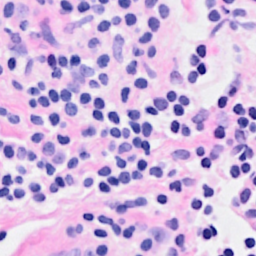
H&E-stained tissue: Breast